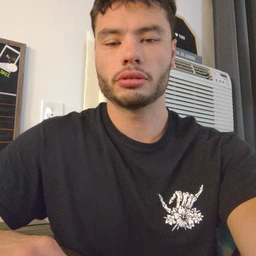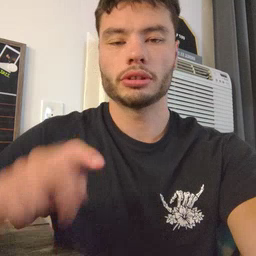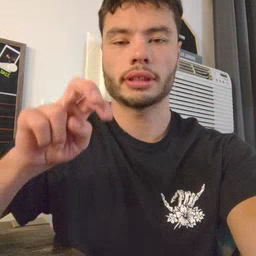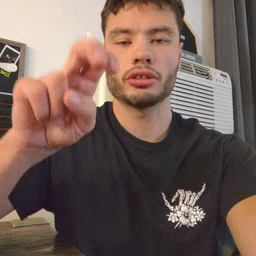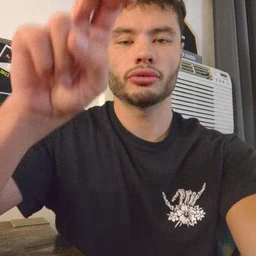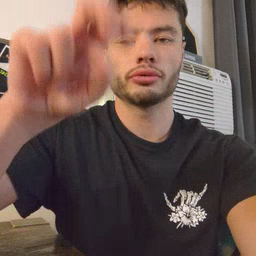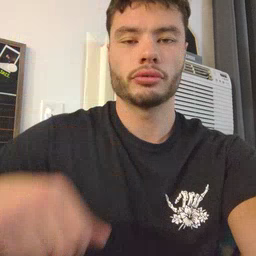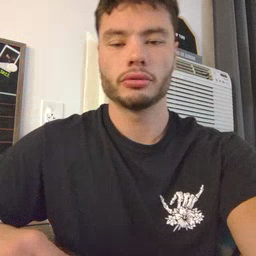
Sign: stairs